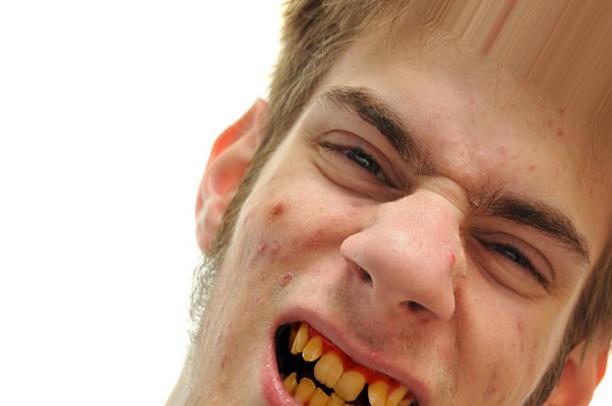
Condition: Tooth Discoloration